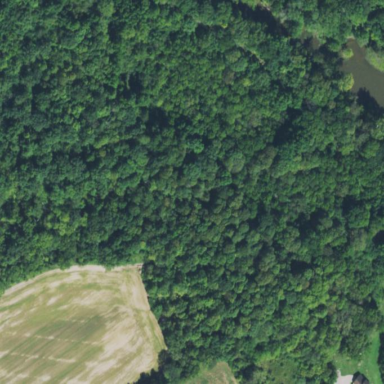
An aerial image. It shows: Beautiful woodland area.